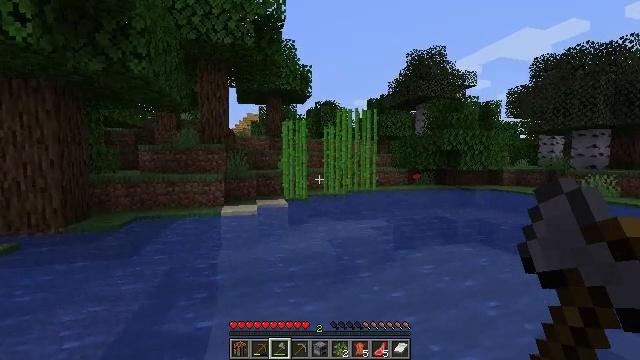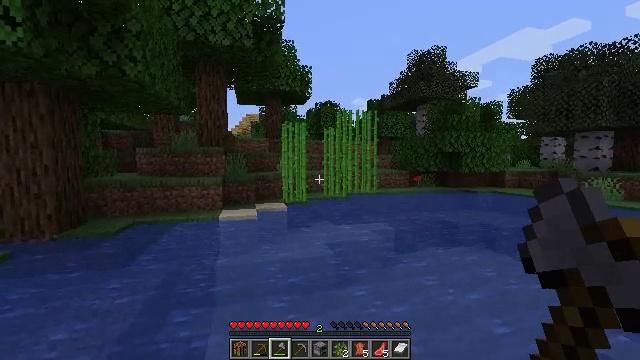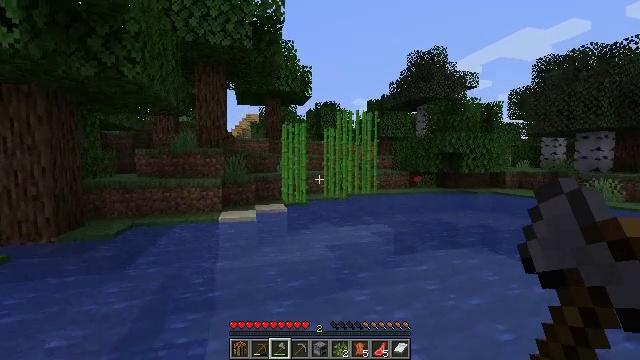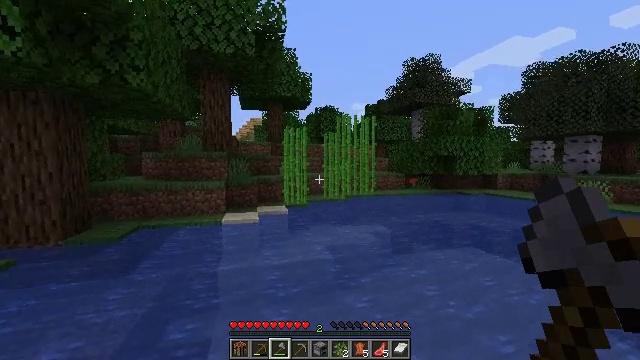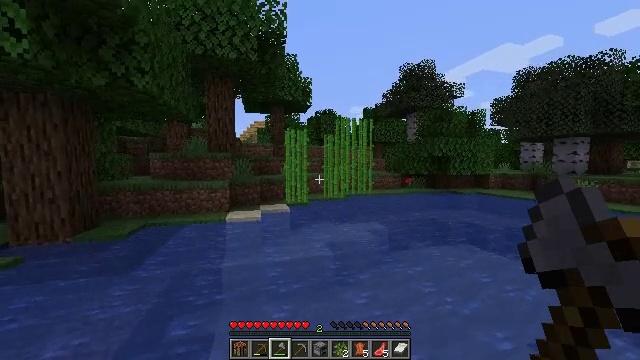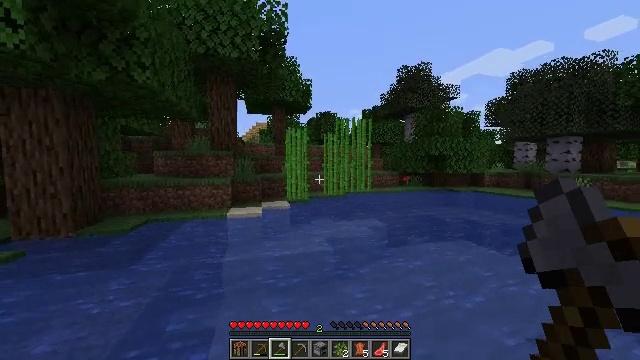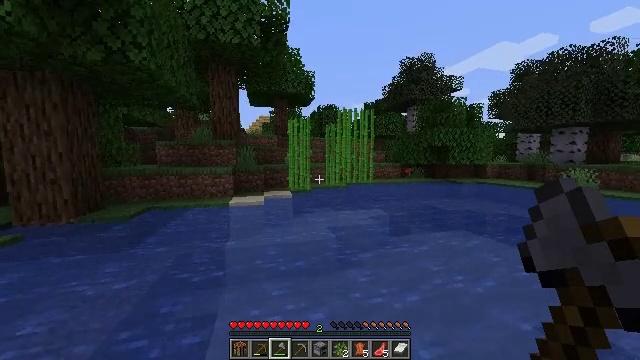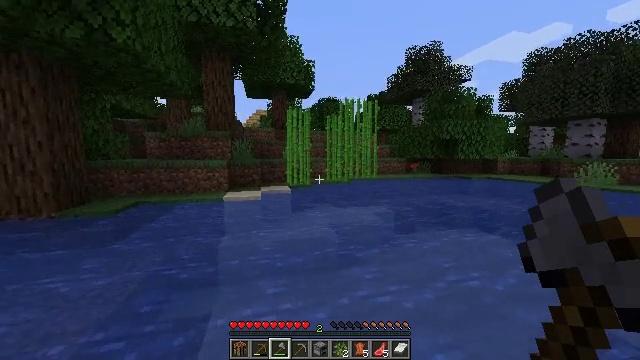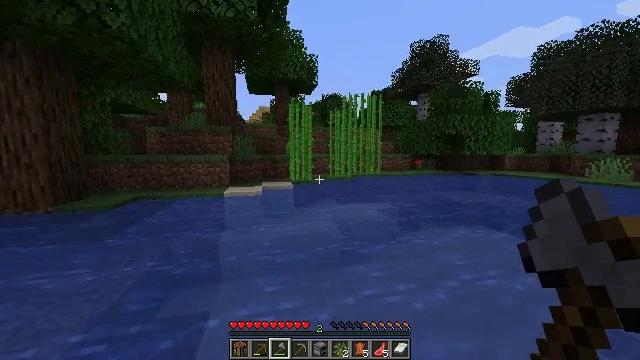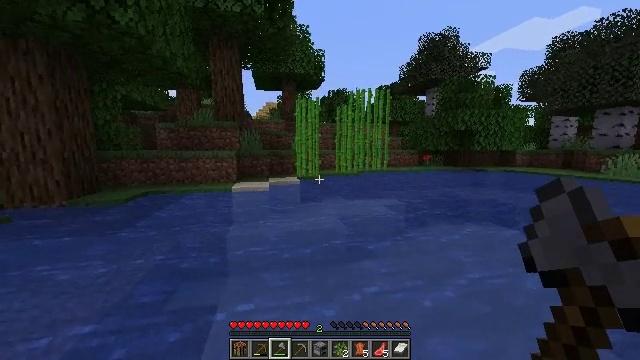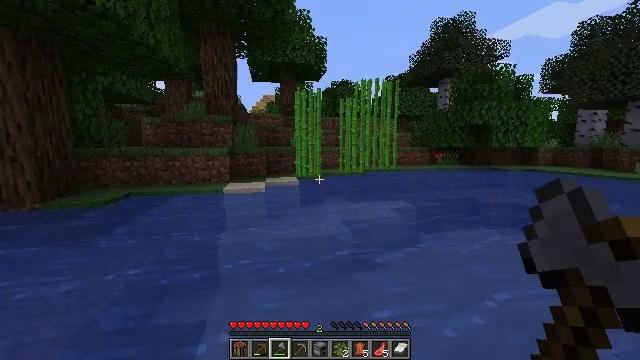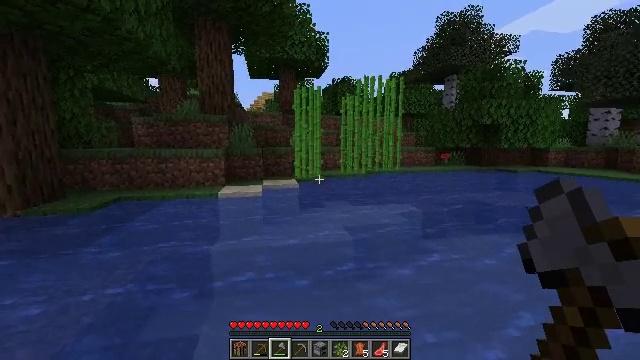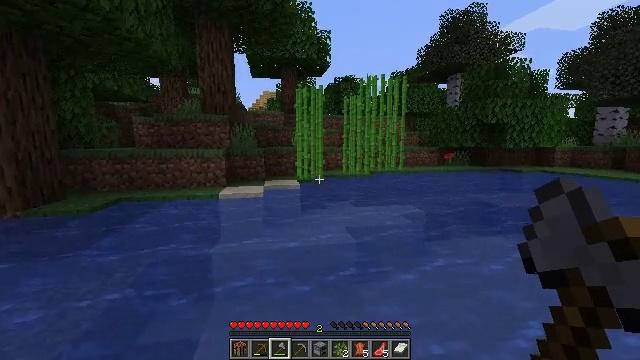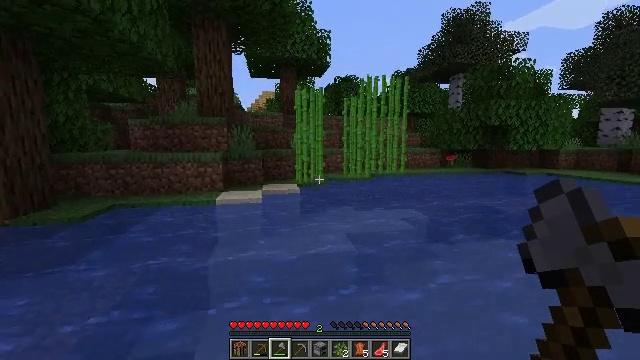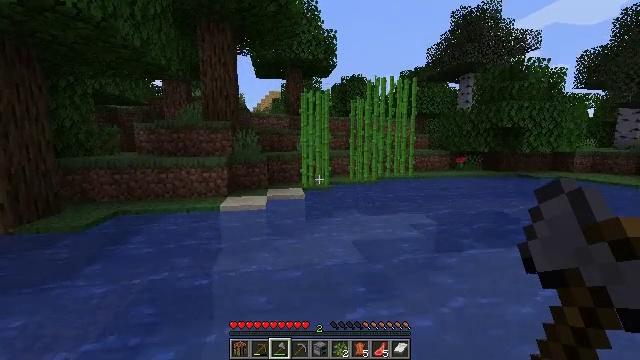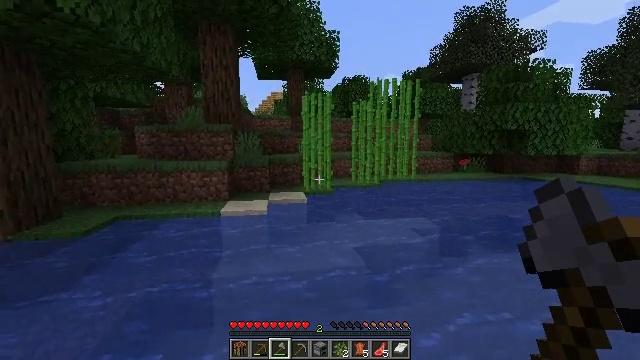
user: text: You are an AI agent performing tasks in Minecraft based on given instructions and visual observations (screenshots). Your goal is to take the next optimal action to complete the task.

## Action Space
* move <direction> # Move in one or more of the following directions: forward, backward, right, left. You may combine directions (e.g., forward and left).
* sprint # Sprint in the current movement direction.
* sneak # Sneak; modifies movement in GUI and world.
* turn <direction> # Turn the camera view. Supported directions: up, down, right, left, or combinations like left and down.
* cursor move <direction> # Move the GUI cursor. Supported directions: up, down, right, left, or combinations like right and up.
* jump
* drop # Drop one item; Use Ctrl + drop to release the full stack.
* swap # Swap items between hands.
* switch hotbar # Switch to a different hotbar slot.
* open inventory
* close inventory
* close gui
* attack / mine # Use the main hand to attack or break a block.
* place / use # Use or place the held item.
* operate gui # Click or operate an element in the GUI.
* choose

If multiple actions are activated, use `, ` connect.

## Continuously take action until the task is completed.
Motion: motion action
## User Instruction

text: Harvest sugar cane from the plant.
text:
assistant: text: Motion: move forward, sprint, jump
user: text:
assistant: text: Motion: move forward, sprint, jump
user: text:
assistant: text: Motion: move forward, sprint, jump
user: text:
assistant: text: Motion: move forward, sprint, jump
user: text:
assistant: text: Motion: move forward, sprint, jump
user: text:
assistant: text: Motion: move forward, sprint, turn down, jump
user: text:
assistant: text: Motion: move forward, sprint, jump
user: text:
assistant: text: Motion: move forward, sprint, jump
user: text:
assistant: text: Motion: move forward, sprint, turn left and down, jump
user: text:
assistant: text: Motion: move forward, sprint, jump
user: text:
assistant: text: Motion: move forward, sprint, jump
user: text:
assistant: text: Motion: move forward, sprint, jump
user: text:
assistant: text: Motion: move forward, sprint, jump
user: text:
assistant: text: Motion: move forward, sprint, turn left, jump
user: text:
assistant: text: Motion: move forward, sprint, jump
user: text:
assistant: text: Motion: move forward, sprint, jump
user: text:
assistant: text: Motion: move forward, sprint, turn left, jump
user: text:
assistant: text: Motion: move forward, sprint, jump
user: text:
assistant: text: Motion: move forward, sprint, jump
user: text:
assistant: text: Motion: move forward, sprint, jump
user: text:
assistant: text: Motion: move forward, sprint, jump
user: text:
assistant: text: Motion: move forward, sprint, jump
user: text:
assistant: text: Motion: move forward, sprint, jump
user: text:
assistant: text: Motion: move forward, sprint, jump
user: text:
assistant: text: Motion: move forward, sprint, jump
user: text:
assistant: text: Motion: move forward, sprint, jump
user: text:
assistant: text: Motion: move forward, sprint, jump
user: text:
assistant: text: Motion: move forward, sprint, jump
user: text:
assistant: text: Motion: move forward, sprint, jump
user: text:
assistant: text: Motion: move forward, sprint, jump